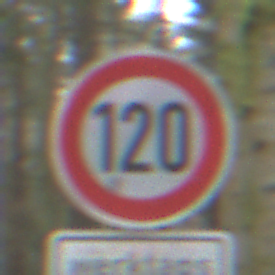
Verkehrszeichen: Geschwindigkeit120
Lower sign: ZeitangabenMitBeschraenkungAufWochentage7
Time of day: Midday
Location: Outdoor (Nature)
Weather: Overcast
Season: NotSpecified
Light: Natural